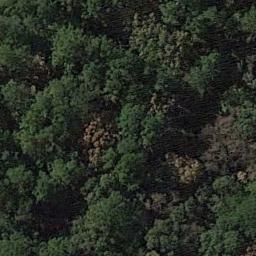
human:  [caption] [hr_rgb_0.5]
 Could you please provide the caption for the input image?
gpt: The forest has a lot of dense dark green trees and some yellow trees mixed with green trees .

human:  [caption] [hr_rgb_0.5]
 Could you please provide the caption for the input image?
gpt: The forest is on the bare land .

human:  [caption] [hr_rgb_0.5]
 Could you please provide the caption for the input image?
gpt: This is a dense forest .

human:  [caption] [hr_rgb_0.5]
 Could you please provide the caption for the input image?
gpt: Many green trees are in a forest .

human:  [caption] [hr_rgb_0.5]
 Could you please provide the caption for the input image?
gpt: A forest with many green trees and some brown trees .